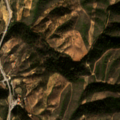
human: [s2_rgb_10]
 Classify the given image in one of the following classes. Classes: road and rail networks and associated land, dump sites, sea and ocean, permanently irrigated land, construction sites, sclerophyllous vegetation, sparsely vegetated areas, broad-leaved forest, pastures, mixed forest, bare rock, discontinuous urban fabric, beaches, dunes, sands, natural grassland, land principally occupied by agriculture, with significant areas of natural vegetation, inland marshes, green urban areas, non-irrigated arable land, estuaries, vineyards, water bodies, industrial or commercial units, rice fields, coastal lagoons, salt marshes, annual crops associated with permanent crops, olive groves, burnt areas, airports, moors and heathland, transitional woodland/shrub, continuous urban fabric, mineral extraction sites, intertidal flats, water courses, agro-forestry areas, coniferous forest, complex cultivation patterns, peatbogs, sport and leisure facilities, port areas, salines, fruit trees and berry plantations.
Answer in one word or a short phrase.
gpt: land principally occupied by agriculture, with significant areas of natural vegetation, broad-leaved forest, sclerophyllous vegetation, transitional woodland/shrub